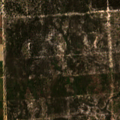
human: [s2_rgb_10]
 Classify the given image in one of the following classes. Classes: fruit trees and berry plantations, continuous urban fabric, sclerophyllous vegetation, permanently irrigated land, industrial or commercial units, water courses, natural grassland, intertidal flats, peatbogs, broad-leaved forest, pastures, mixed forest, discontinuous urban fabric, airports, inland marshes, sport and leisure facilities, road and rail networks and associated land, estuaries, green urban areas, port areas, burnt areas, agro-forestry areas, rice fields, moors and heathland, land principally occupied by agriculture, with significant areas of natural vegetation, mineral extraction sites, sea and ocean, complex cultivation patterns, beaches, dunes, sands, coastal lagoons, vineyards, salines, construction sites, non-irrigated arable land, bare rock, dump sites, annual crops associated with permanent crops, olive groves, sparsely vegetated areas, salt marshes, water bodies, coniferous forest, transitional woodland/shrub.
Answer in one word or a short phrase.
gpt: continuous urban fabric